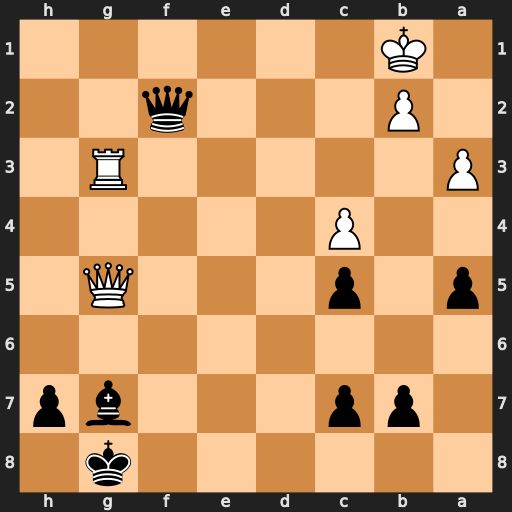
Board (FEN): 6k1/1pp3bp/8/p1p3Q1/2P5/P5R1/1P3q2/1K6
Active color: b
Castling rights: -
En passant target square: -
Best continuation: Qxb2#